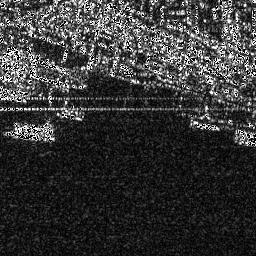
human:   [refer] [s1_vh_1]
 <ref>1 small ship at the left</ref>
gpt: <box>[[21, 41, 32, 46, 0]]</box>